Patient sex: M
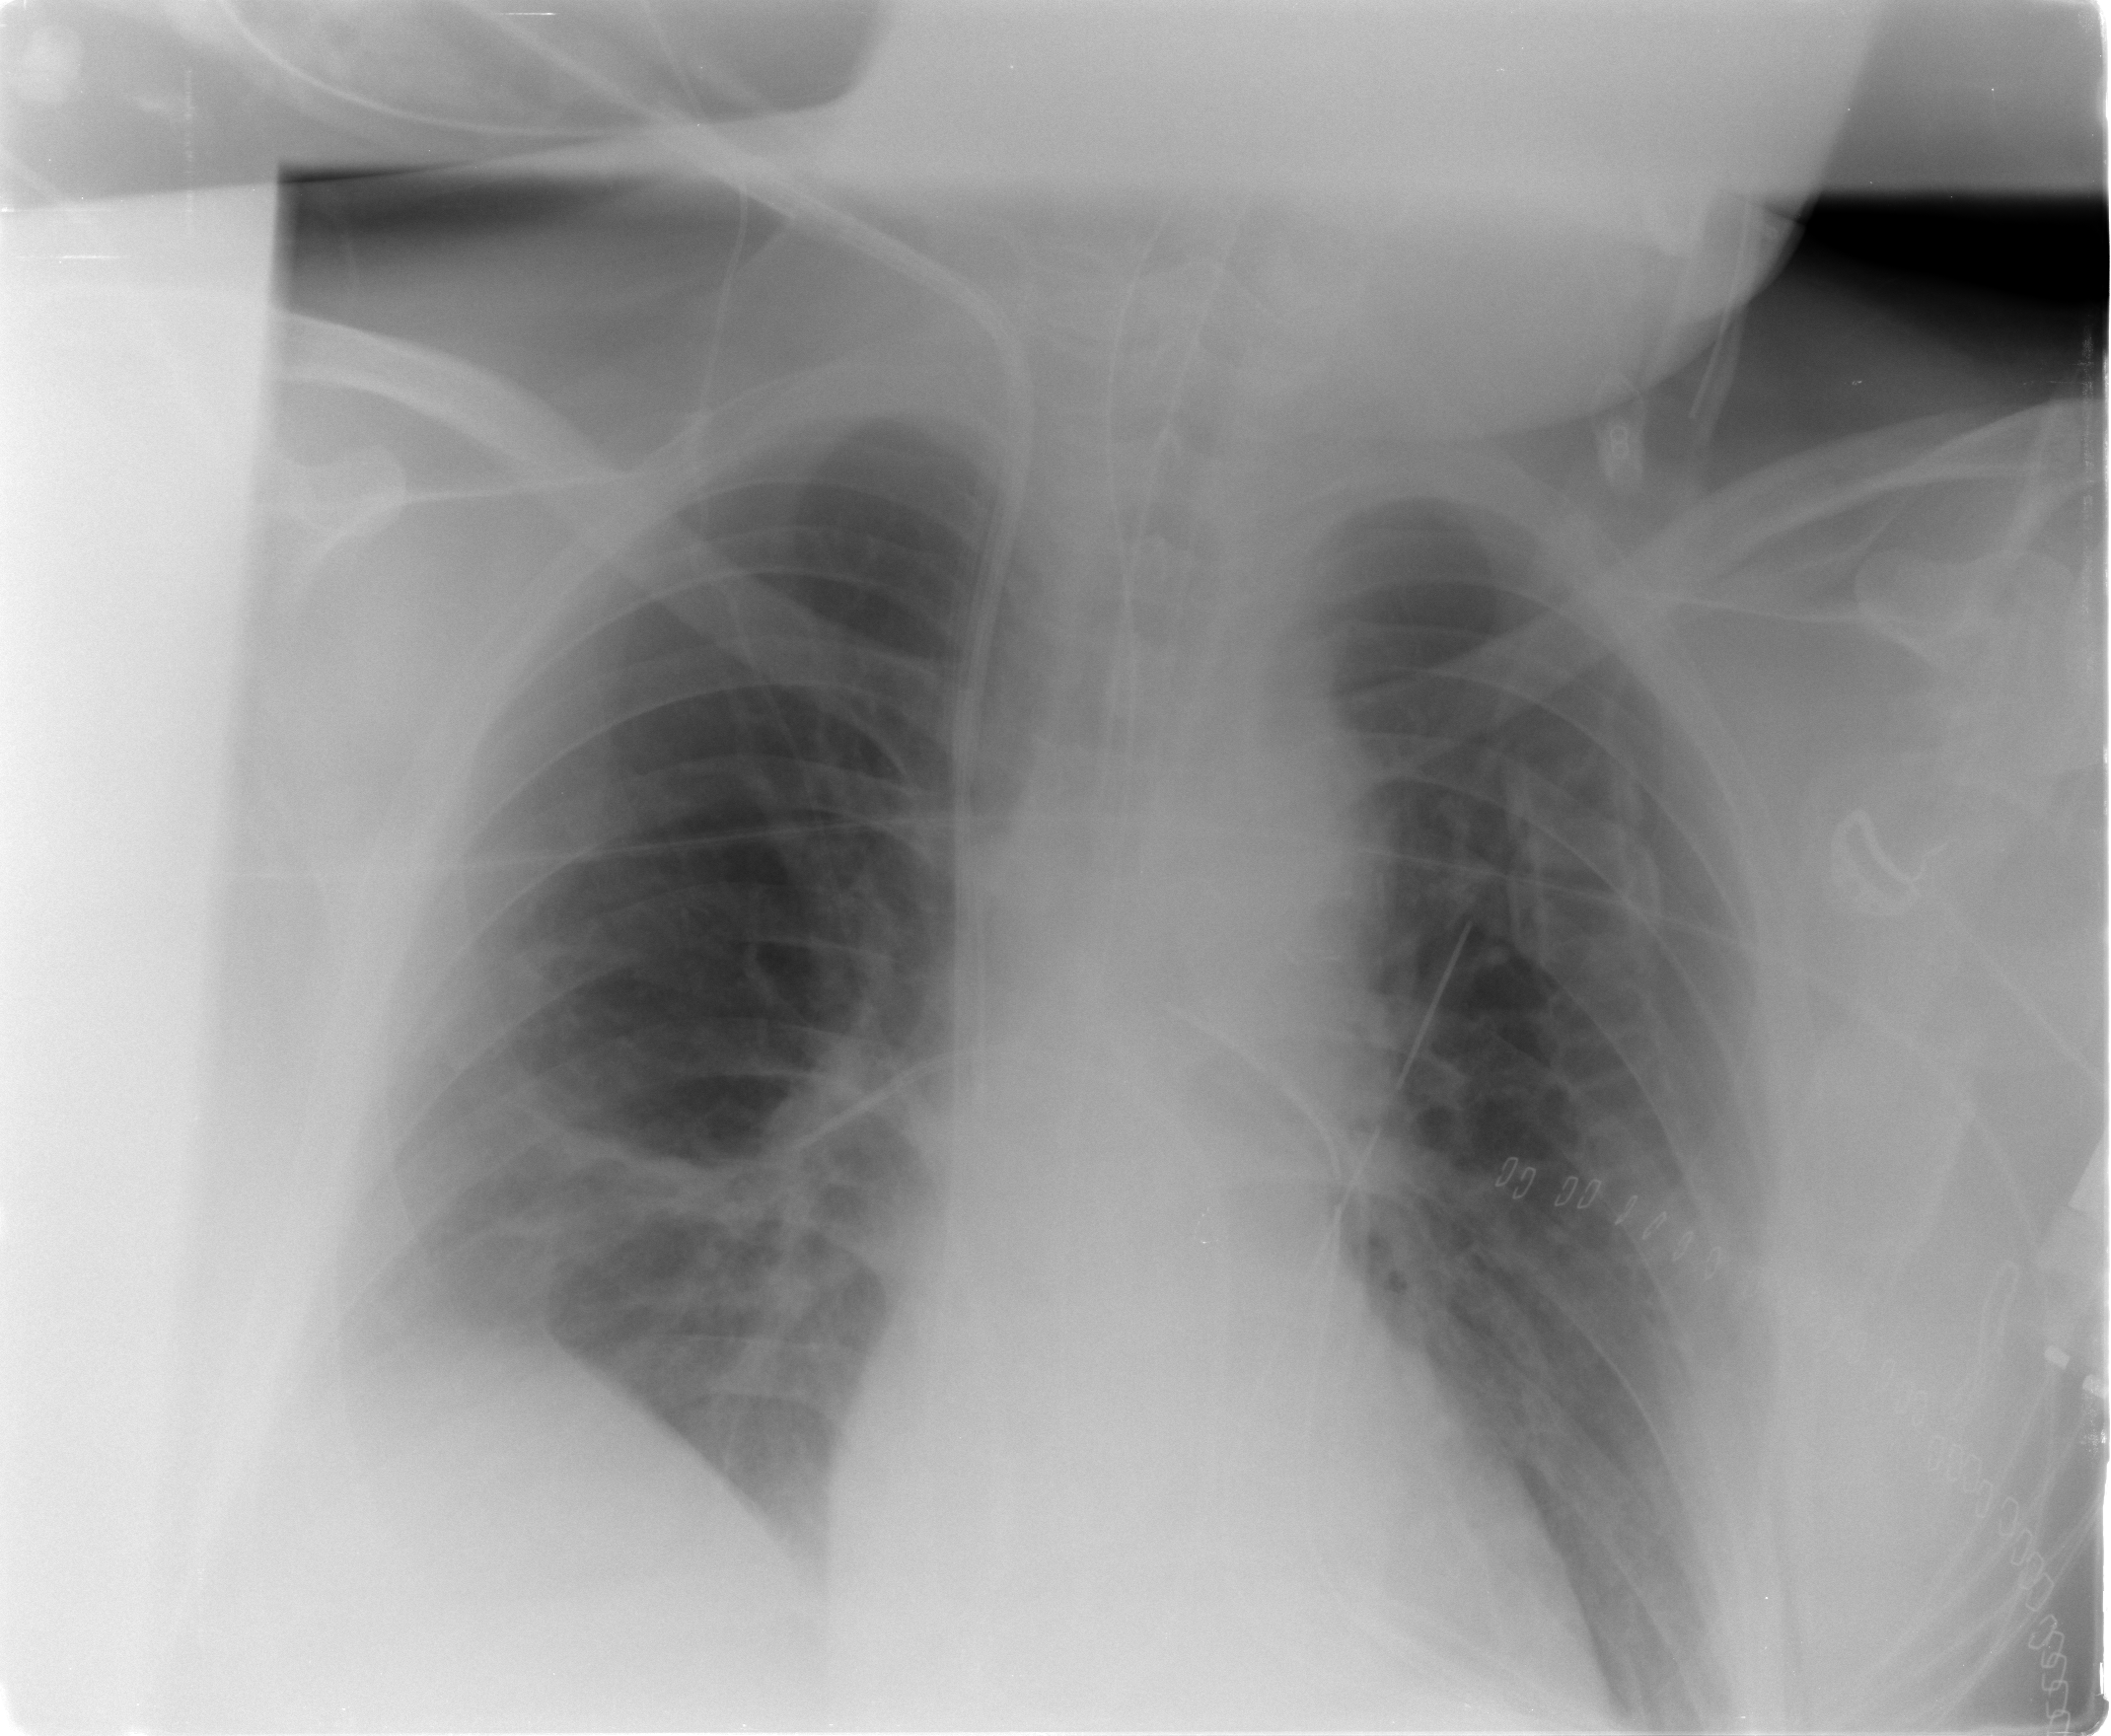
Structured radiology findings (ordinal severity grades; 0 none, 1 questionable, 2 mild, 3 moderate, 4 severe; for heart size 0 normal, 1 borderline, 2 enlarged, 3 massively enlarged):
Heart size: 0
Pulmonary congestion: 0
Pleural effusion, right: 0
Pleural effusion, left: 0
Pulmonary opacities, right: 1
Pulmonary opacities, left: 1
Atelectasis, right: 2
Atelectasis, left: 0